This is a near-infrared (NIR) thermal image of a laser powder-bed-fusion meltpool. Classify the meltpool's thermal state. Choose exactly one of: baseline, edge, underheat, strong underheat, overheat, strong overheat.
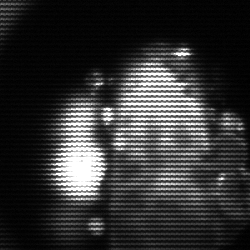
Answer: strong underheat